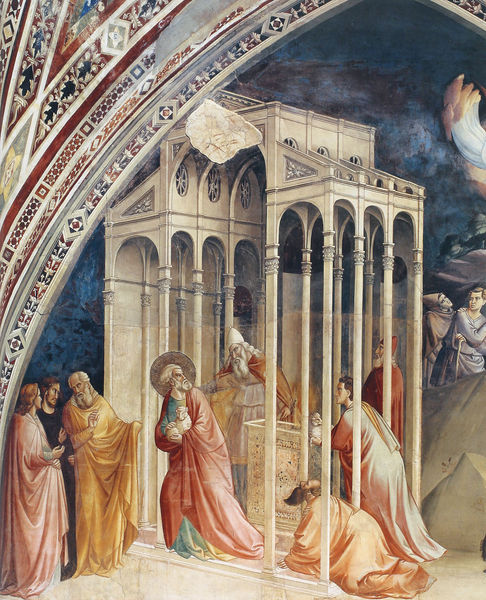
Titel: Baroncellikapelle: Marienleben
Künstler: Taddeo Gaddi
Standort: Florenz, S. Croce, Baroncellikapelle (EU - I - Toskana)
Schlagwörter: blau, gemälde, gott, himmel, mann, gelb, menschen, braun, grau, männer, säule, säulen, gebäude, rot, malerei, bart, architektur, öl, kirche, gewänder, rosa, bogen, gehstock, figuren, bischof, detail, wandmalerei, bögen, lamm, beten, gebet, heiligenschein, nimbus, spitzbogen, jesus, apsis, rundbögen, heiliger, tempel, heilige, opfer, fresko, wandbild, streben, rosetten, kaputze, kiche, glorie, lamm gottes, giotto, pabst, faben, heiligenschein+